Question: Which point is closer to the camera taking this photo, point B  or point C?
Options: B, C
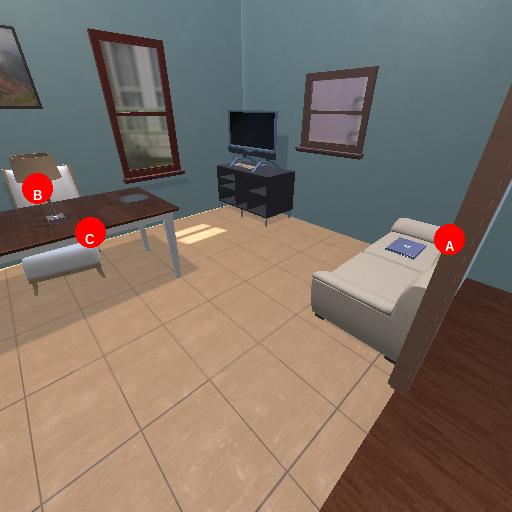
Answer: B